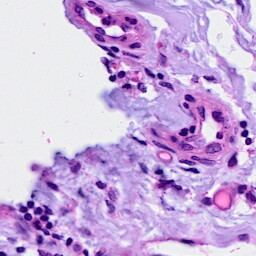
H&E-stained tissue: Breast